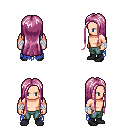
a pixel art fantasy rpg character, male body template, human, light skin, blue tattered cape, teal pants, pink extra-long hairstyle, white cloth bandages, black shoes, four views (front, back, left, right), 2x2 character sprite sheet, small pixel art, hard edges, no anti-aliasing